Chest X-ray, AP view. Patient: 43 years old, sex M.
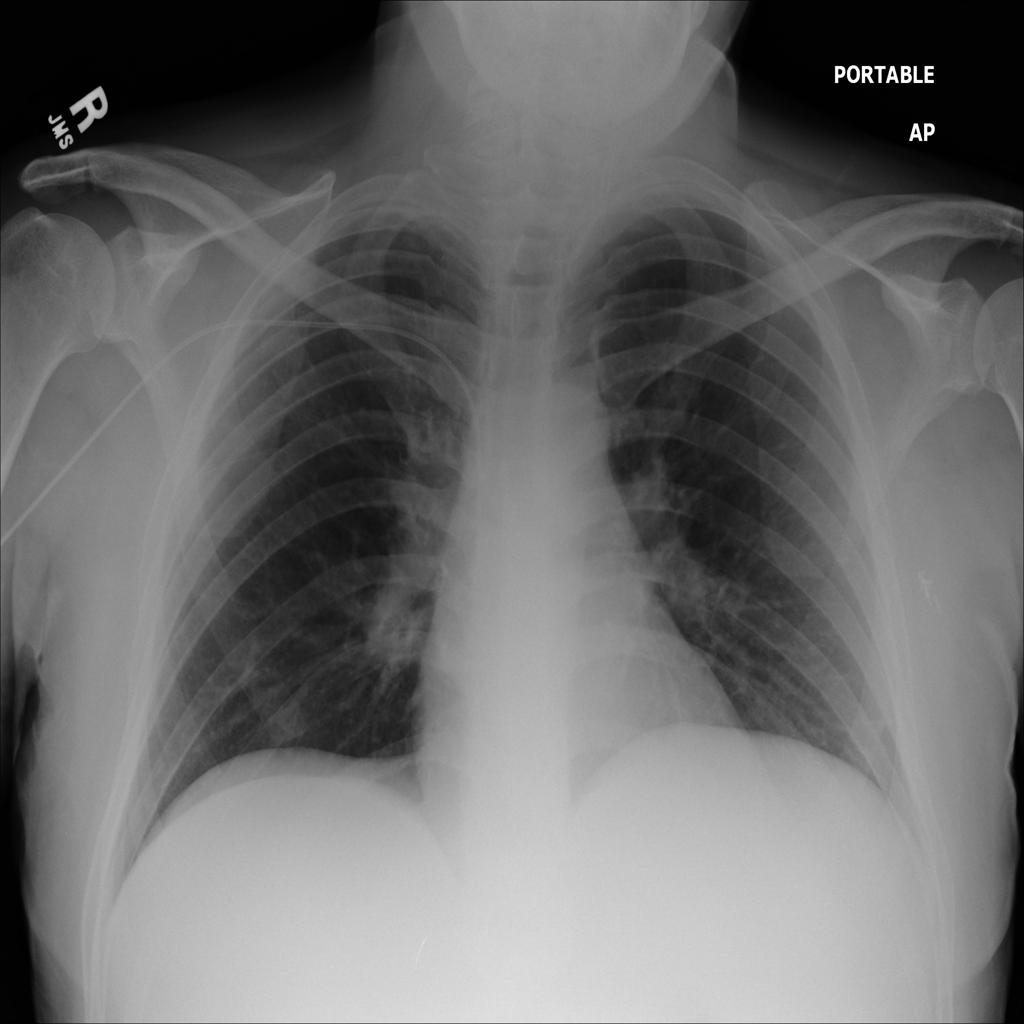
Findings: Atelectasis